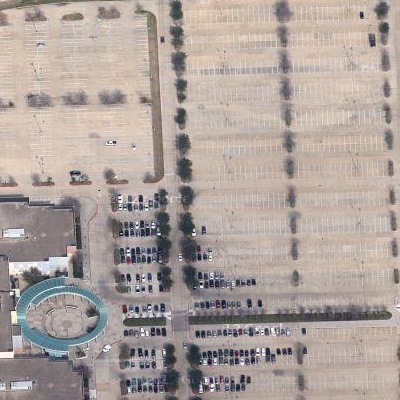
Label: Parking